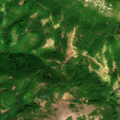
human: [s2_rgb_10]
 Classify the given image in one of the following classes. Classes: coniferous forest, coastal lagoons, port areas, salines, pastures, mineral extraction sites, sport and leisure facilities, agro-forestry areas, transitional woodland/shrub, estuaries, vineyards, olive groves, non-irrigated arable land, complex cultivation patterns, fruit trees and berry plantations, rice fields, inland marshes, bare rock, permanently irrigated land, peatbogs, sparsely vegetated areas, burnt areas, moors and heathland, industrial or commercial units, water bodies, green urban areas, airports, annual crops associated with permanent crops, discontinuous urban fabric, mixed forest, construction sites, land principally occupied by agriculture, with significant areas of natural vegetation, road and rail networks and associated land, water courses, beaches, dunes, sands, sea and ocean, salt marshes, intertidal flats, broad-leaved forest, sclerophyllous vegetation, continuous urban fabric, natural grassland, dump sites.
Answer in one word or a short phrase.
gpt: broad-leaved forest, natural grassland, transitional woodland/shrub